Chest X-ray:
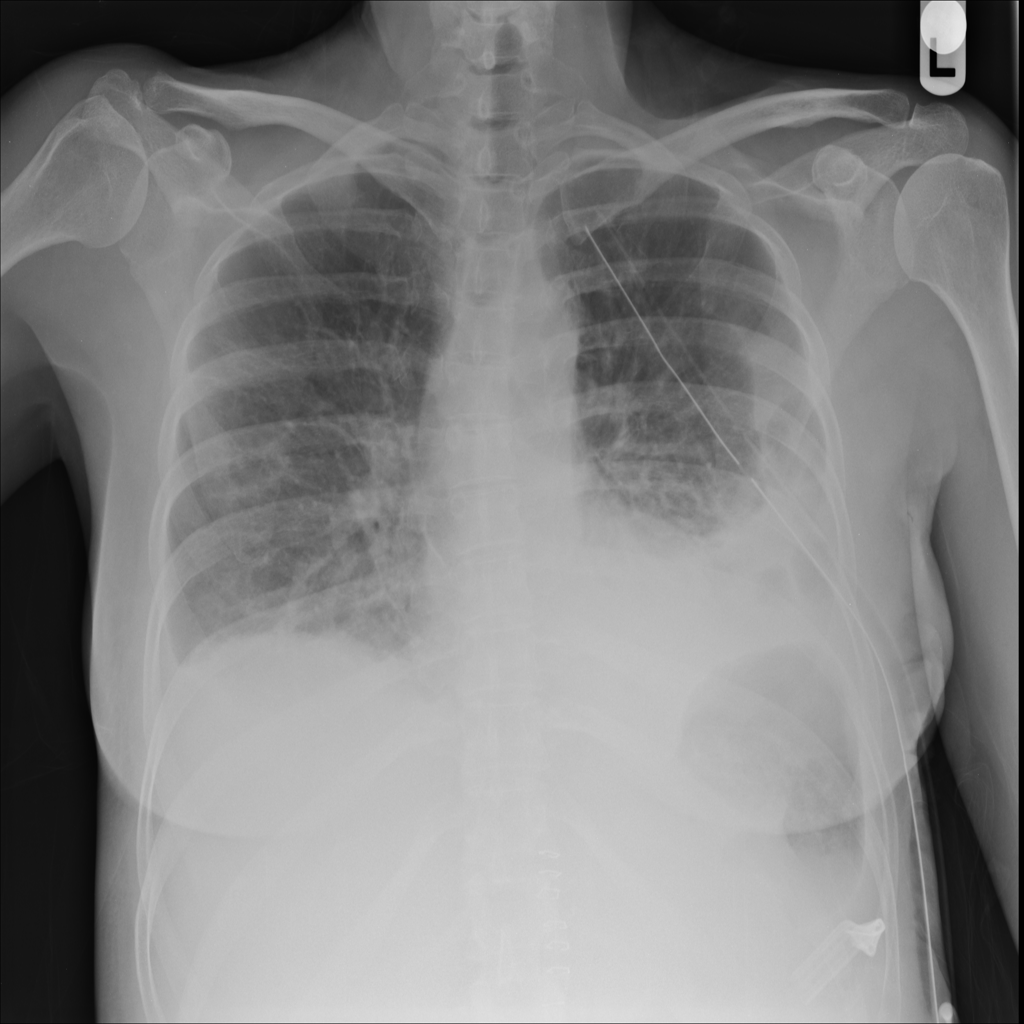
Findings: Effusion, Consolidation
No abnormal finding: no